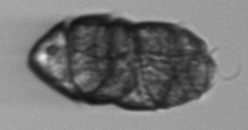
Label: Margalefidinium